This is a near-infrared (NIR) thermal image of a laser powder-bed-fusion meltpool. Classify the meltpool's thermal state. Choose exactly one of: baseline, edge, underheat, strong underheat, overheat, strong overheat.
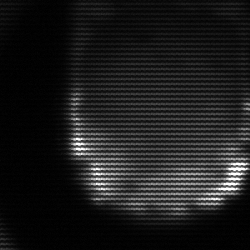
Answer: edge